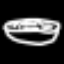
Label: donut